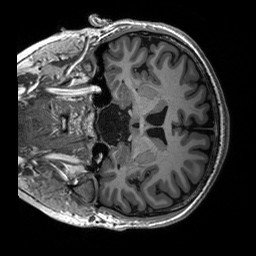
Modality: T1w
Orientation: coronal
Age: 22
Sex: male
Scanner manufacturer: siemens
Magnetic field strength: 3 T
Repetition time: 2.53 s
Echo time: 0.00227 s